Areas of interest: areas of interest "Hotel"
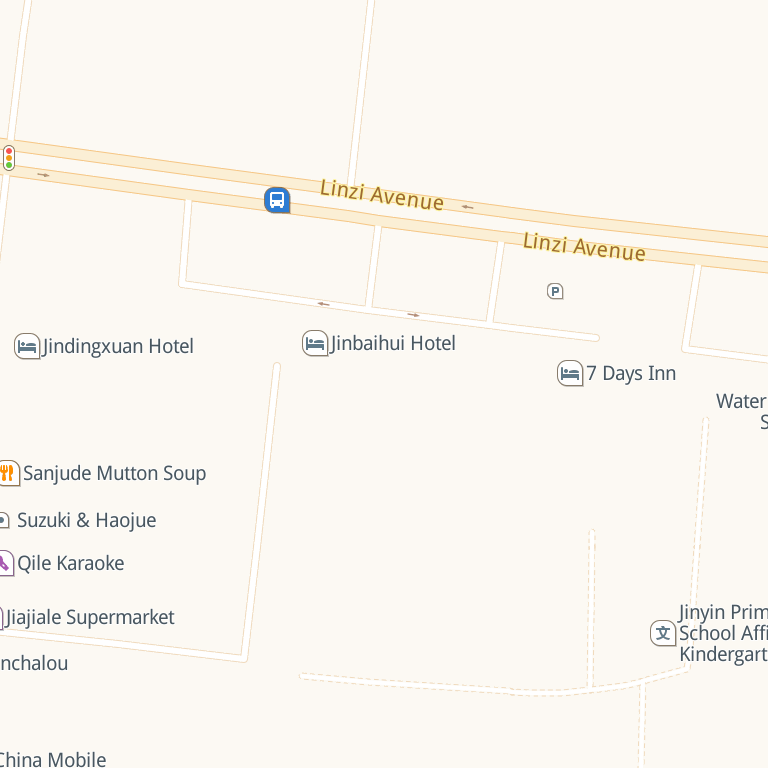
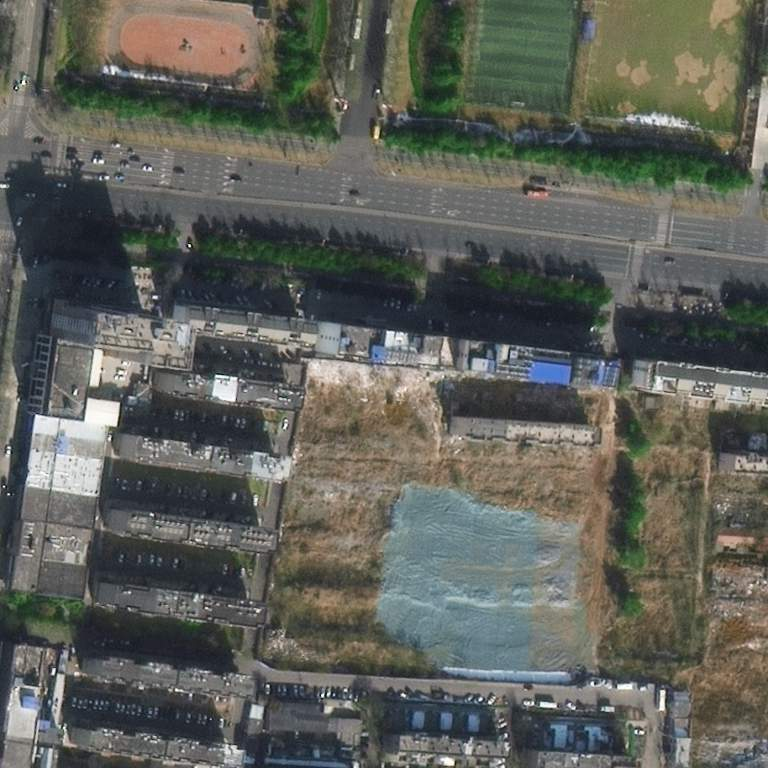